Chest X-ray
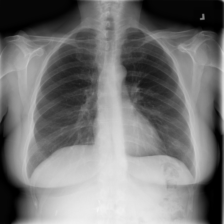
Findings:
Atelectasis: negative
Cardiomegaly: negative
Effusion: negative
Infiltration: negative
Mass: negative
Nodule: negative
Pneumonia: negative
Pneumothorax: negative
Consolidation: negative
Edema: negative
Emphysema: negative
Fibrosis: negative
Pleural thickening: negative
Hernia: negative